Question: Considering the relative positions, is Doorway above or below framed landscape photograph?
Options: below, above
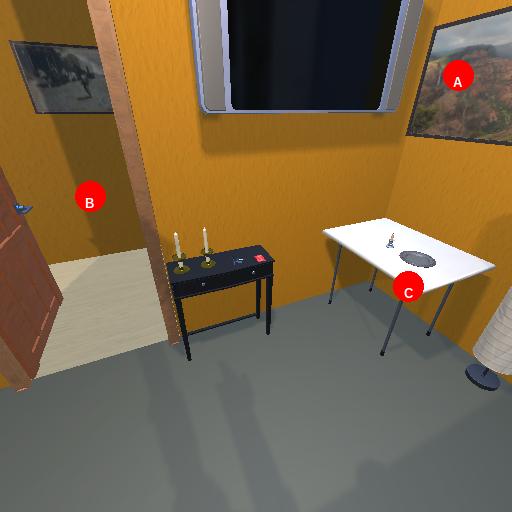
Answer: below